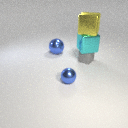
small gray rubber cube in front of large blue metal sphere